Question: I need to put a 'QPushButton' inside a 'QMenu'. Is it possible and, if so, then how?
I want to achieve something like this:

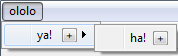
Answer: QWidgetAction is what you are looking for. This is what is on qt docs
> The QWidgetAction class extends QAction by an interface for inserting custom widgets into action based containers
So basically it gives a custom UI to QAction according to what QWidget you pass to it.
I have used QWidgetAction to show checkbox as QMenu items.
'''
QCheckBox *chkBox = new QCheckBox(menu);
chkBox ->setText("MyCheckBox");
QWidgetAction *chkBoxAction= new QWidgetAction(menu);
chkBoxAction->setDefaultWidget(chkBox);
menu->addAction(chkBoxAction);
'''
You can then handle signals from checkbox accordingly.